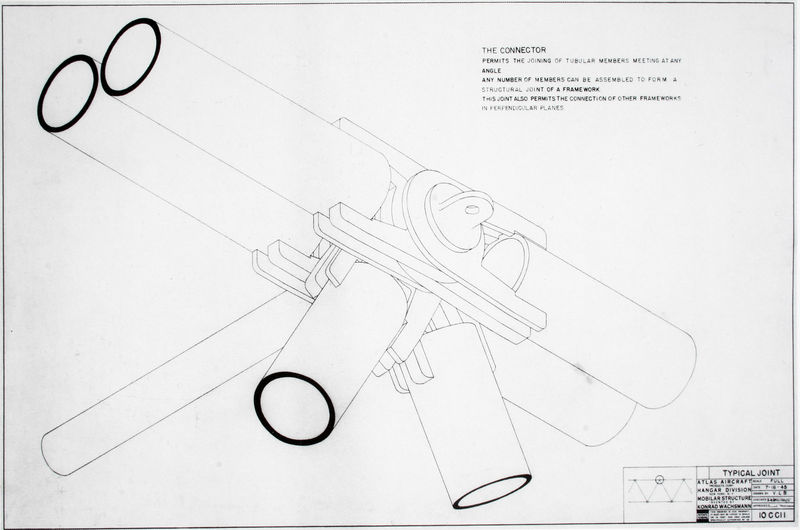
Titel: Hangar-Konstruktionen für Atlas Aircraft (Mobilar Structure), Typischer Verbindungsknoten
Künstler: Konrad Wachsmann
Standort: New York
Schlagwörter: weiß, schwarz, zeichnung, verbindung, schrift, grafik, graphik, schwarzweiß, text, gelenk, legende, konstruktionszeichnung, dreidimensional, rohre, technische zeichnung, gewinde, anschöüsse